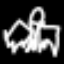
Label: angel